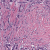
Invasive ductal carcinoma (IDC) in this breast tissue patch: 1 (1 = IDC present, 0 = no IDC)